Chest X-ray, PA view. Patient: 63 years old, sex M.
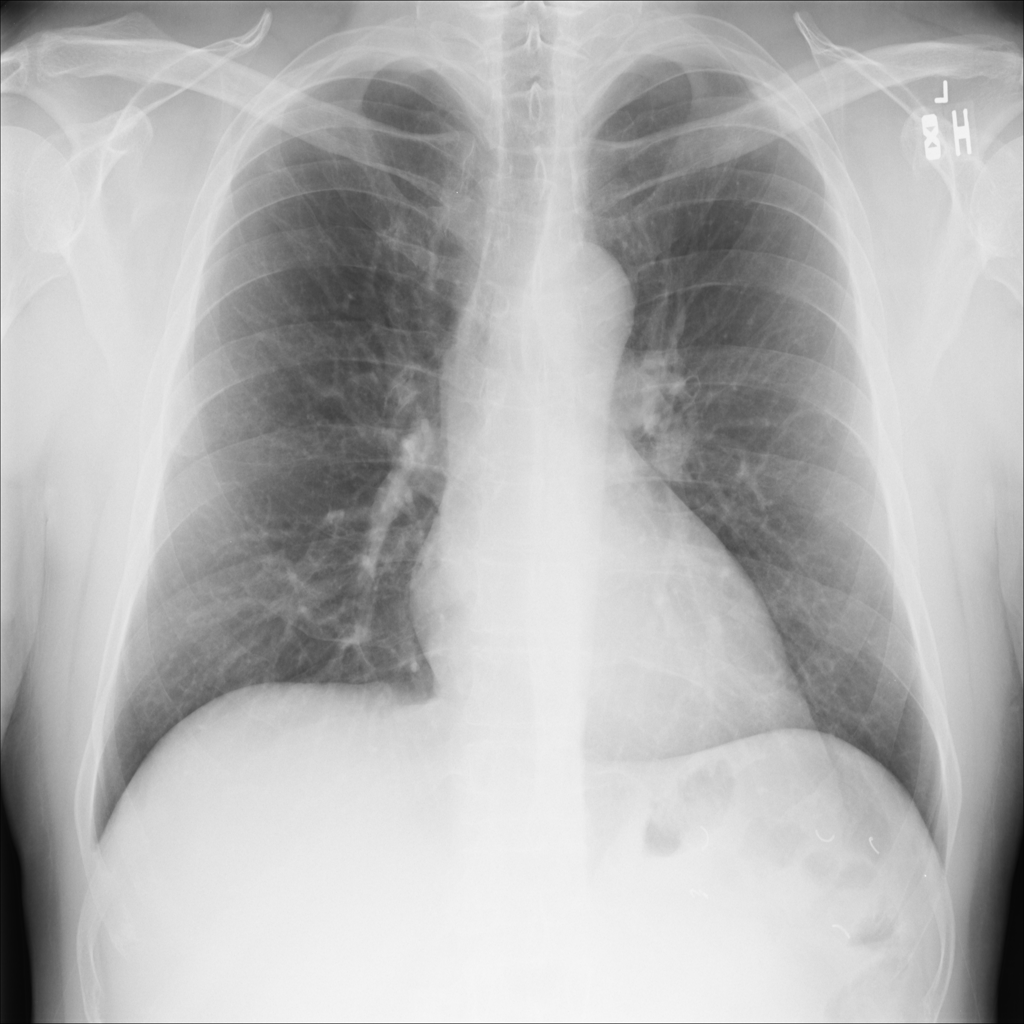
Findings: No Finding